Question: I have a left floating div which serves as a sidebar (red). Next to it, there is another div that stores the page content (green). The elements inside the content div are left floating (blue).
I want to be able to scroll the boxes horizontally when the browser width is too small to accommodate them; for example if there are a lot of boxes. Instead, the content div moves below the sidebar div and I am scrolling the whole page.
Here is the page layout when the browser window is wide enough:

Here is the HTML:
'''
<div id="container">
<div id="sidebar">Sidebar</div>
<div id="content">
<p class="box">Box 1</p>
<p class="box">Box 2</p>
<p class="box">Box 3</p>
</div>
<div style="clear: both;"></div>
</div>
'''
And here is the CSS:
'''
* {
margin: 0px;
padding: 0px;
}
#container {
background: yellow;
}
#sidebar {
float: left;
background: red;
}
#content {
float: left;
white-space: nowrap;
background: green;
}
.box {
width: 200px;
height: 250px;
background: blue;
margin: 10px;
float: left;
}
'''
Please help me understand what am I doing wrong. Thank you.
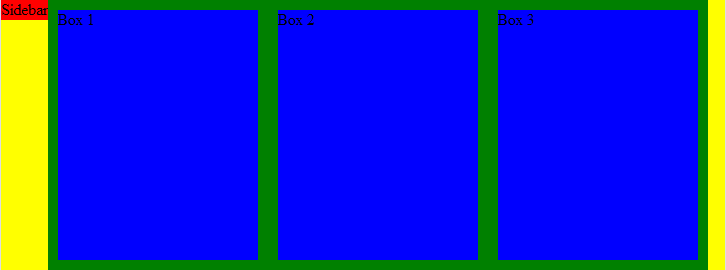
Answer: You simply need something to wrap your content with the CSS property 'overflow-x: scroll;'.
*: This is a CSS3 feature and some browsers may not support 'overflox-x'. Therefore, I highly suggest you read the following: <URL>.
: <URL>
'''
<div id="container">
<div id="sidebar">Sidebar</div>
<div class="overflow-x">
<div id="content">
<p class="box">Box 1</p>
<p class="box">Box 2</p>
<p class="box">Box 3</p>
</div>
</div>
<div style="clear: both;"></div>
</div>
'''
'''
* {
margin: 0px;
padding: 0px;
}
#container {
width: 100%;
background: yellow;
}
#sidebar {
float: left;
background: red;
}
#content {
float: left;
white-space: nowrap;
background: green;
}
.box {
width: 200px;
height: 250px;
background: blue;
margin: 10px;
float: left;
}
.overflow-x {
overflow-x: scroll;
display: block;
}
'''